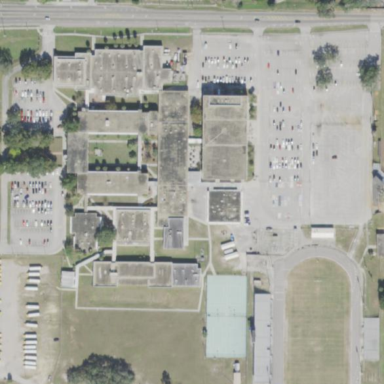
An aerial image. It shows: School.